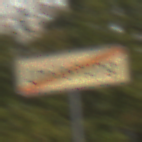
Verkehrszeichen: EndeDerUmleitungsankuendigung
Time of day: Midday
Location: Outdoor (Urban)
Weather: Clear
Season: NotSpecified
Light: Natural